Question: I have two tables, 'Table_1' with 4 columns (3 primary key) and 'Table_2' with 2 column. When I try to create a foreign key constraint in 'Table_2', I am getting this error:

Here are the definitions of my tables:
'''
CREATE TABLE [dbo].[Table_1]
(
[Field_1] [tinyint] NOT NULL,
[Field_2] [tinyint] NOT NULL,
[Field_3] [tinyint] NOT NULL,
<URL> COLLATE SQL_Latin1_General_CP1_CI_AS NULL,
CONSTRAINT [PK_Table_1] PRIMARY KEY CLUSTERED
(
[Field_1] ASC,
[Field_2] ASC,
[Field_3] ASC
)
'''
'''
CREATE TABLE [dbo].[Table_2]
(
[Field_1] [tinyint] NOT NULL,
[Field_2] [tinyint] NOT NULL
) ON [PRIMARY]
'''
Do you have any idea on how to solve this? Thanks -
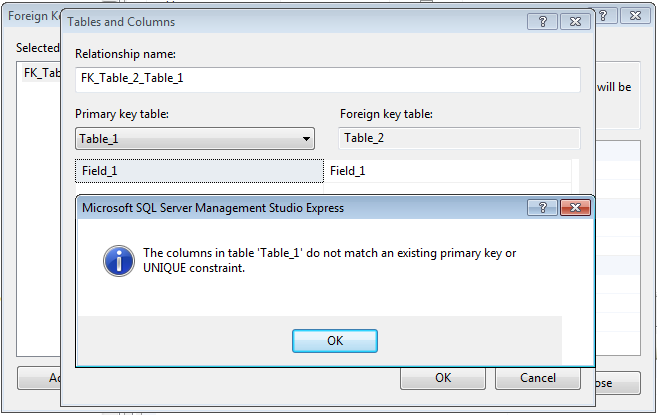
Answer: The primary key of 'Table_1' is 'Field_1', 'Field_2' and 'Field_3'. In order to reference a key in another table, you have to reference of the columns in that key - so you would need to add 'Field_2' and 'Field_3' to 'Table_2', and have all three columns included when you attempt to create the foreign key constraint.
Alternatively, if 'Field_1', by itself, is a key for 'Table_1', then declare it as such, either by redefining the primary key, or adding a 'UNIQUE' constraint on just 'Field_1' to 'Table_1'. You would then be able to create the foreign key you're attempting to.